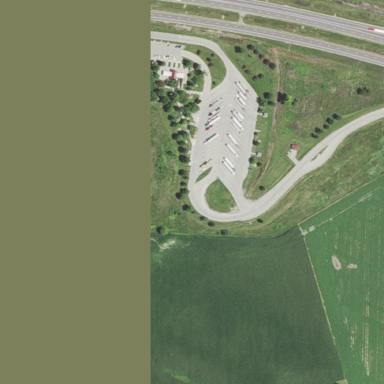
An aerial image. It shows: Rest area along the road.